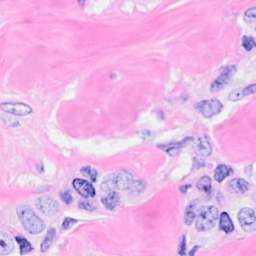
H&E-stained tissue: Breast